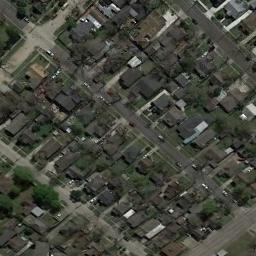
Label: dense_residential